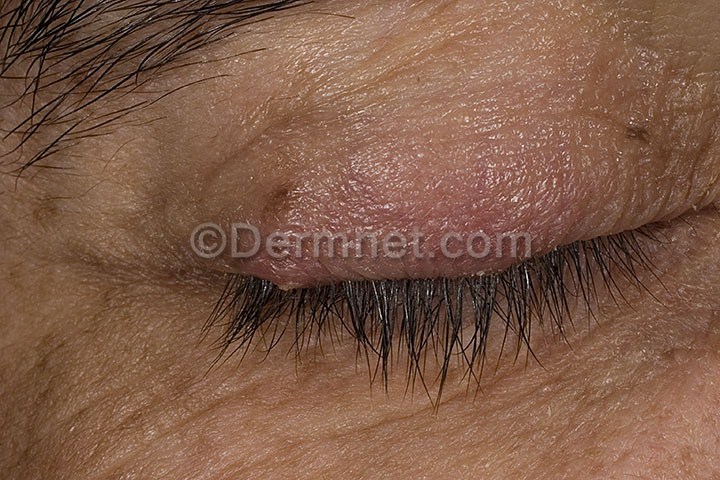
Disease: Cellulitis Impetigo and other Bacterial Infections